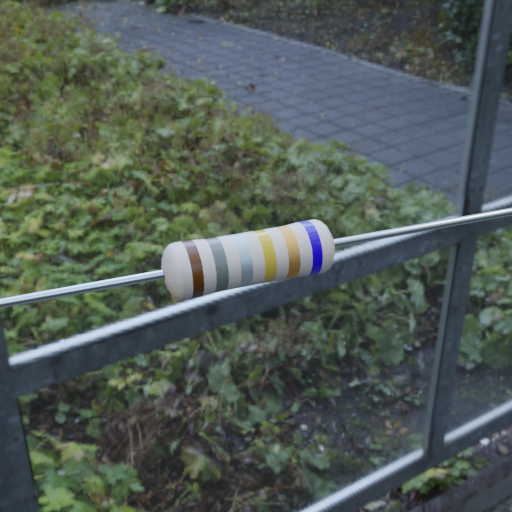
Resistor colour bands (in order): brown, gray, silver, gold, gold, blue